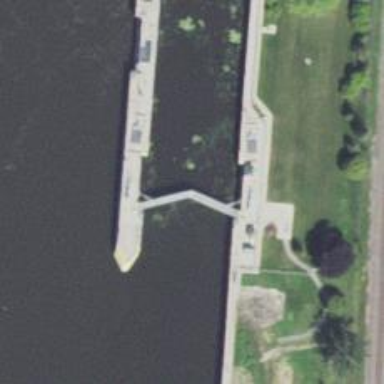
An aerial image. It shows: Lock gate along waterway.